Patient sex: F
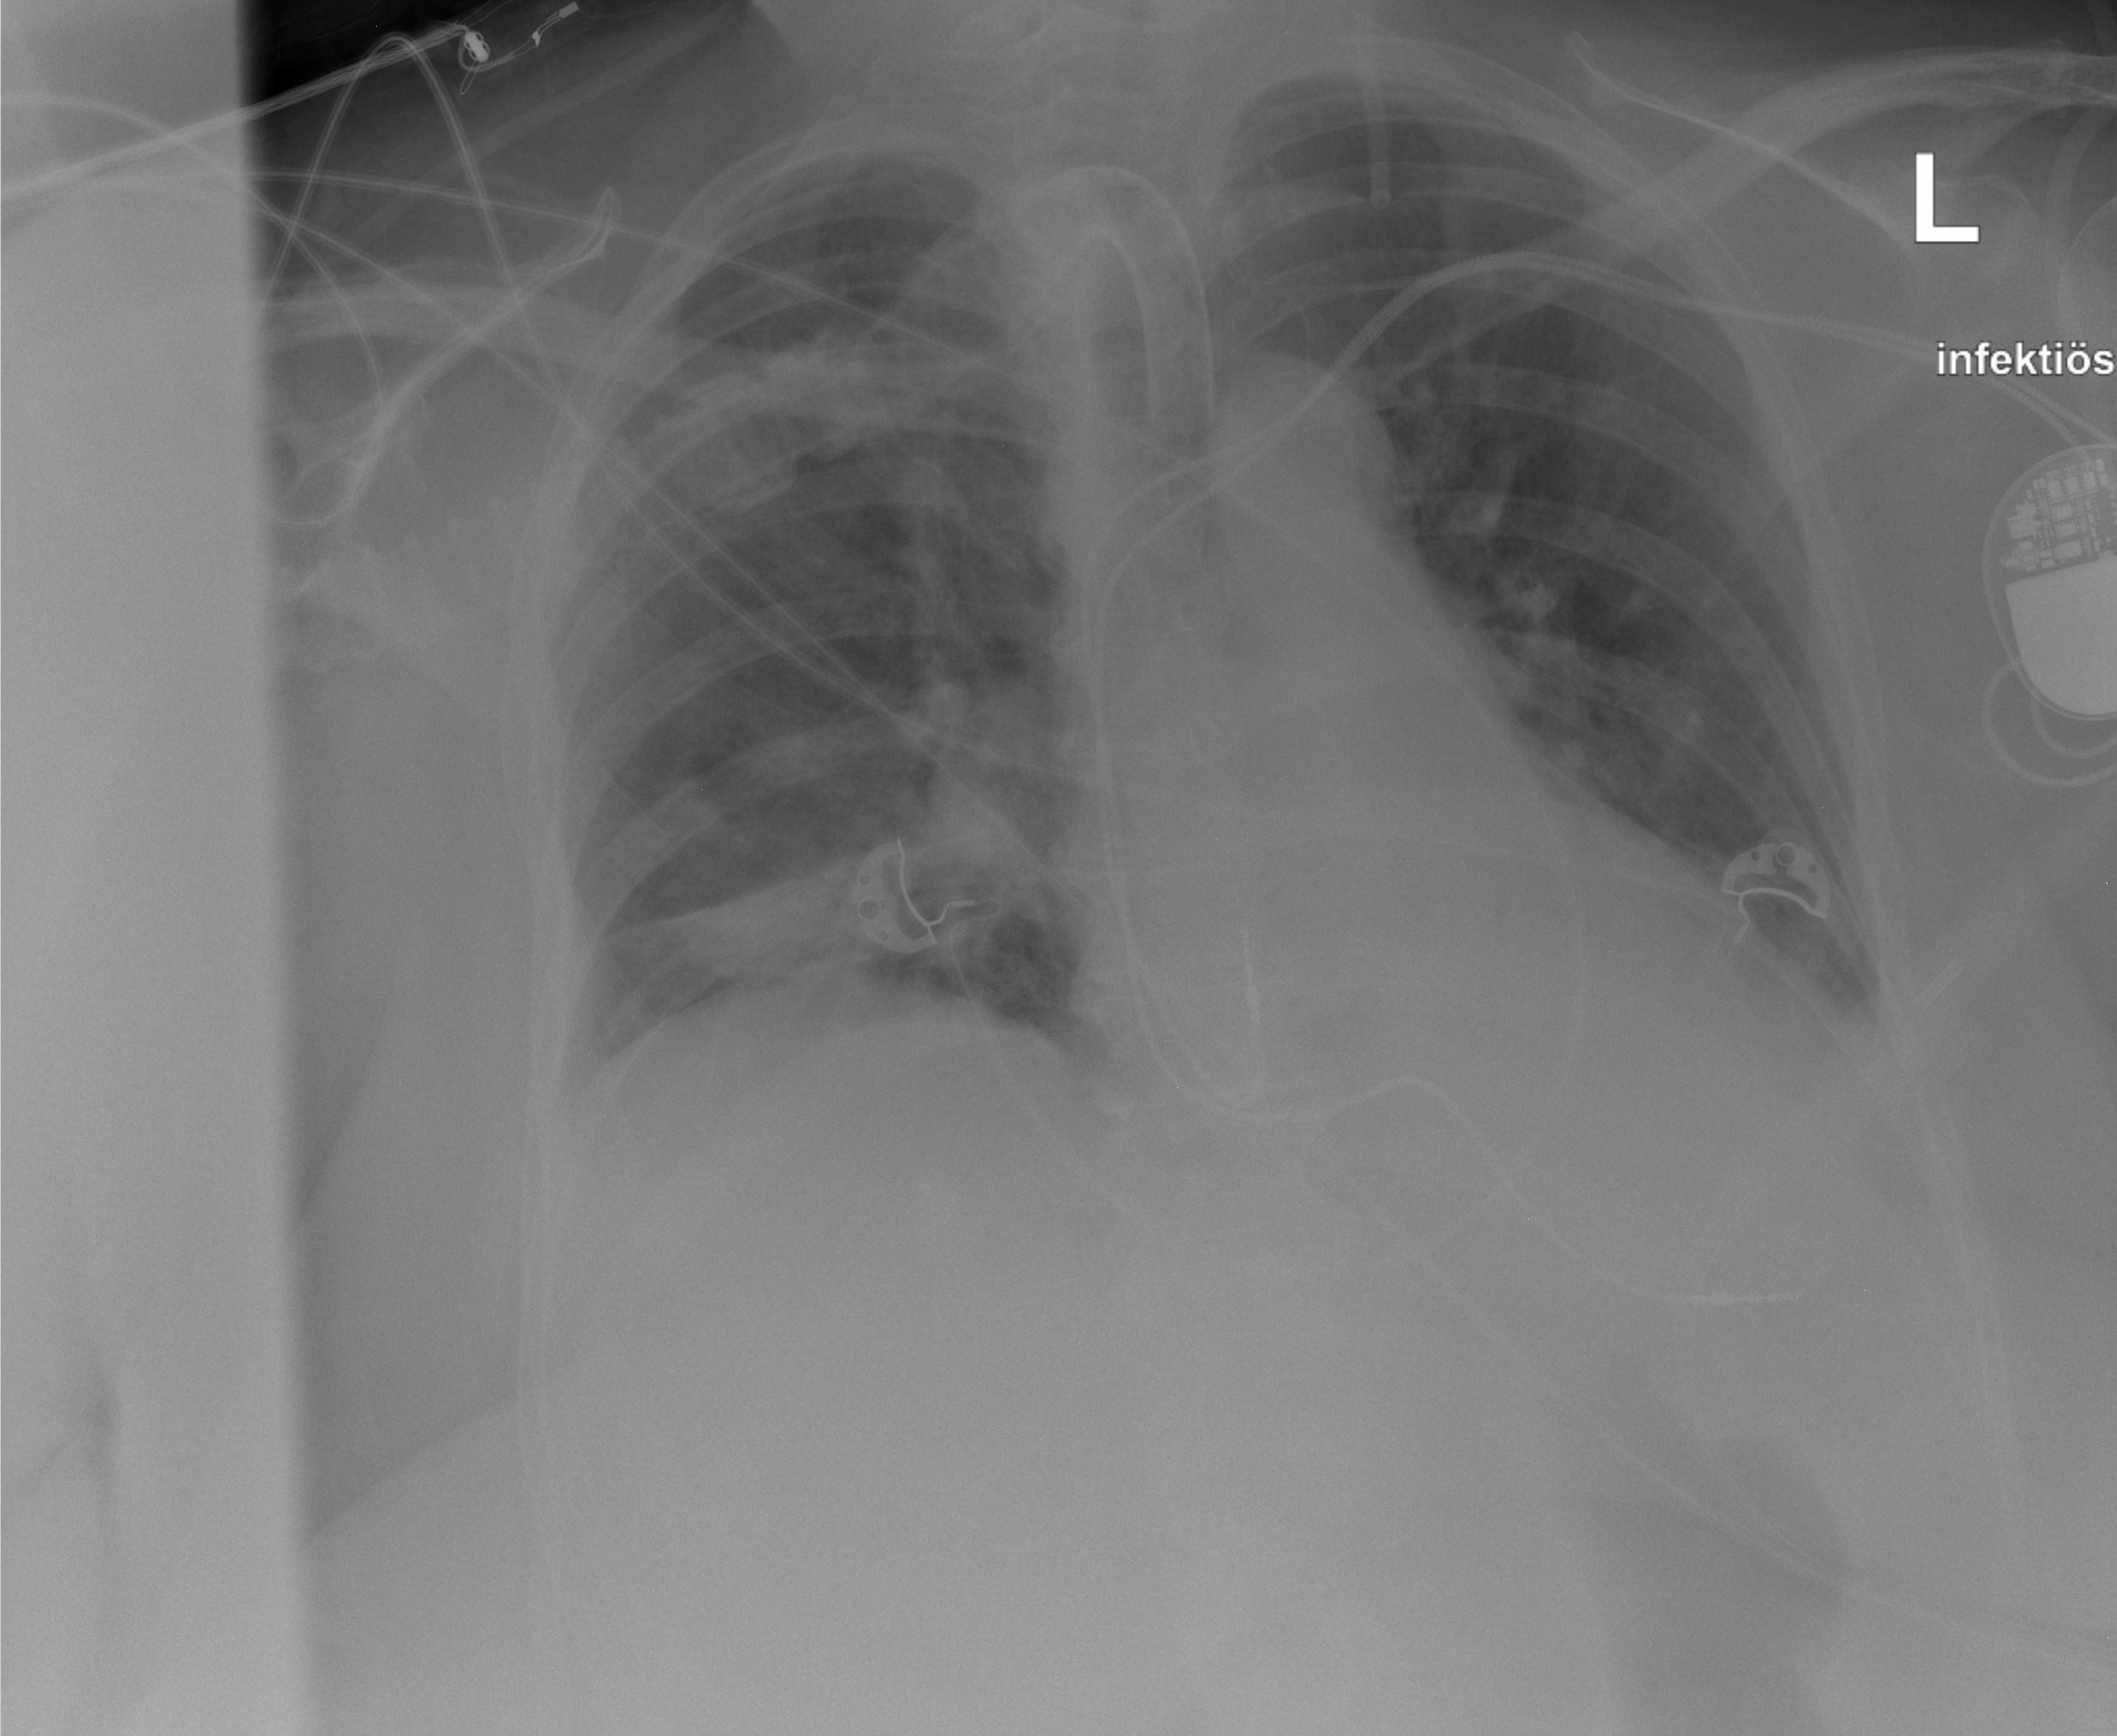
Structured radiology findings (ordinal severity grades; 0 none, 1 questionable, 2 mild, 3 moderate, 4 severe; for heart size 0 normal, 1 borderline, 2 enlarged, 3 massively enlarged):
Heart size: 0
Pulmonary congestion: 0
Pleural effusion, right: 0
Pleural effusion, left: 0
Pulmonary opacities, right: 2
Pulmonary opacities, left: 0
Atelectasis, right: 2
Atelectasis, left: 0